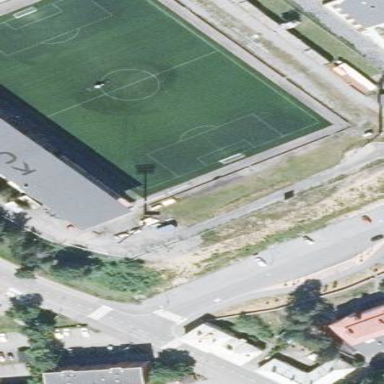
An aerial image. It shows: Soccer pitch with artificial turf designed for leisure and sports activities.